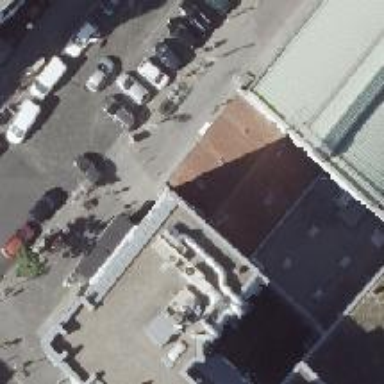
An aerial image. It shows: Parking entrance.